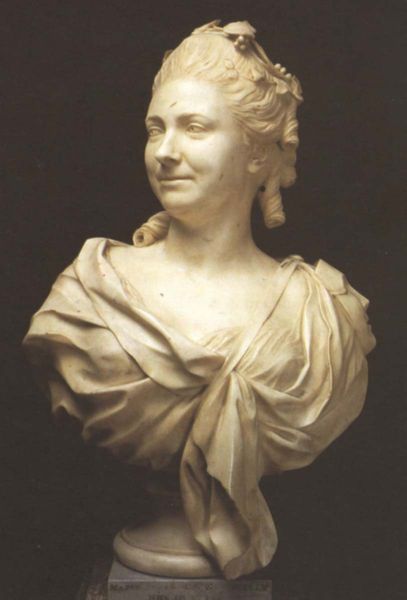
Titel: Mademoiselle Dangeville als Thalia
Künstler: Jean-Baptiste II. Lemoyne
Standort: Paris, Comédie-Francaise (EU - F - Ile-de-France)
Schlagwörter: kopf, nackt, umhang, weiß, frau, frisur, haar, kleid, marmor, mund, nase, ohr, profil, schwarz, stirn, blick, dame, tuch, augen, falten, gesicht, knoten, lang, leinen, sockel, hals, gewand, locken, büste, foto, fotografie, seitenprofil, tunika